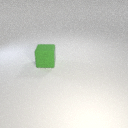
large green rubber cube